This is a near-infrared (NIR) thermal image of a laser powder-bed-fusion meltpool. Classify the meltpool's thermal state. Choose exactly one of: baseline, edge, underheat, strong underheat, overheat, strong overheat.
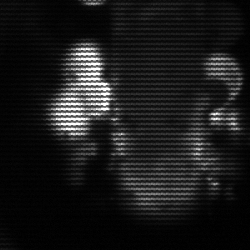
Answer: strong underheat